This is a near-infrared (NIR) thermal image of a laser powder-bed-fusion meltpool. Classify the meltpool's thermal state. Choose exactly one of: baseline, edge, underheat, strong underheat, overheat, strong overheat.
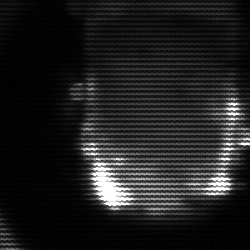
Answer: baseline